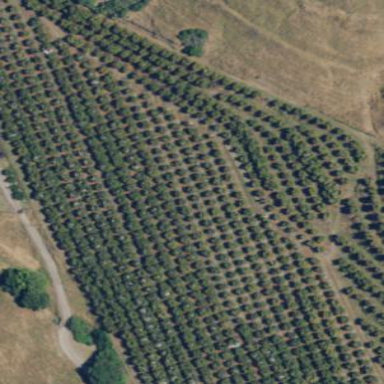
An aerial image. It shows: Orchard.